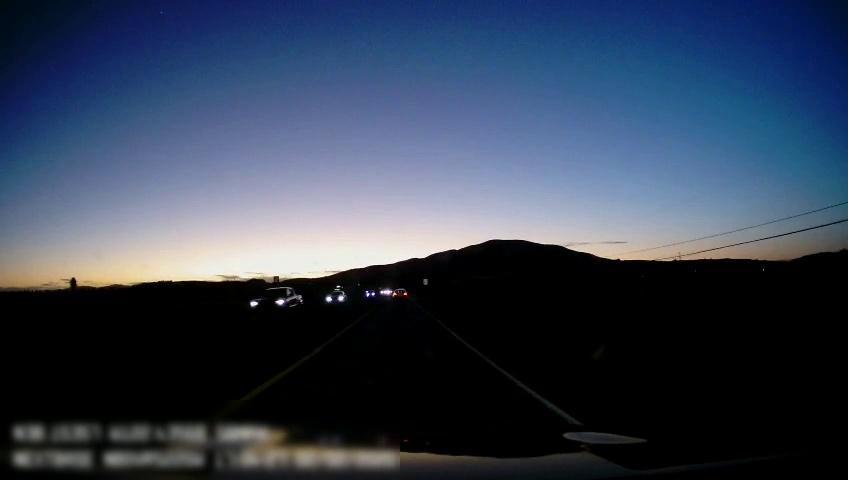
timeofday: Dusk/Dawn/Twilight
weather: Other
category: Drivable Space
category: Vehicles | Truck
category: Vehicles | Car
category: Vehicles | Car
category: Vehicles | Car
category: Lanes | Current Lane
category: Lanes | Current Lane